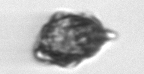
Label: Kryptoperidinium_triquetrum